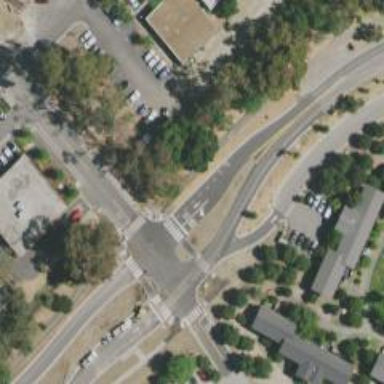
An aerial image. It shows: Marked crossing on cycleway road.